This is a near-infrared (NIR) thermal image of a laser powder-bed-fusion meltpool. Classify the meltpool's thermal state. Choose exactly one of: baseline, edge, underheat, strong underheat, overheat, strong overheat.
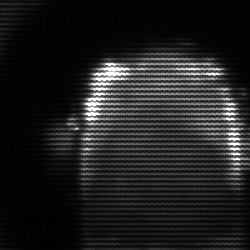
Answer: baseline